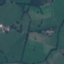
Label: Pasture